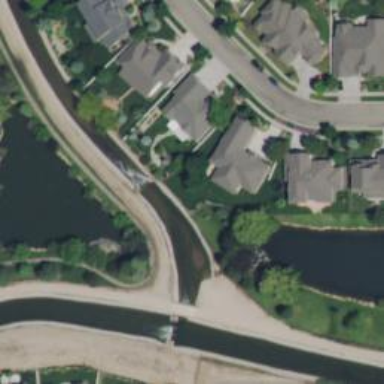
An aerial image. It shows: Weir along the waterway.